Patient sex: M
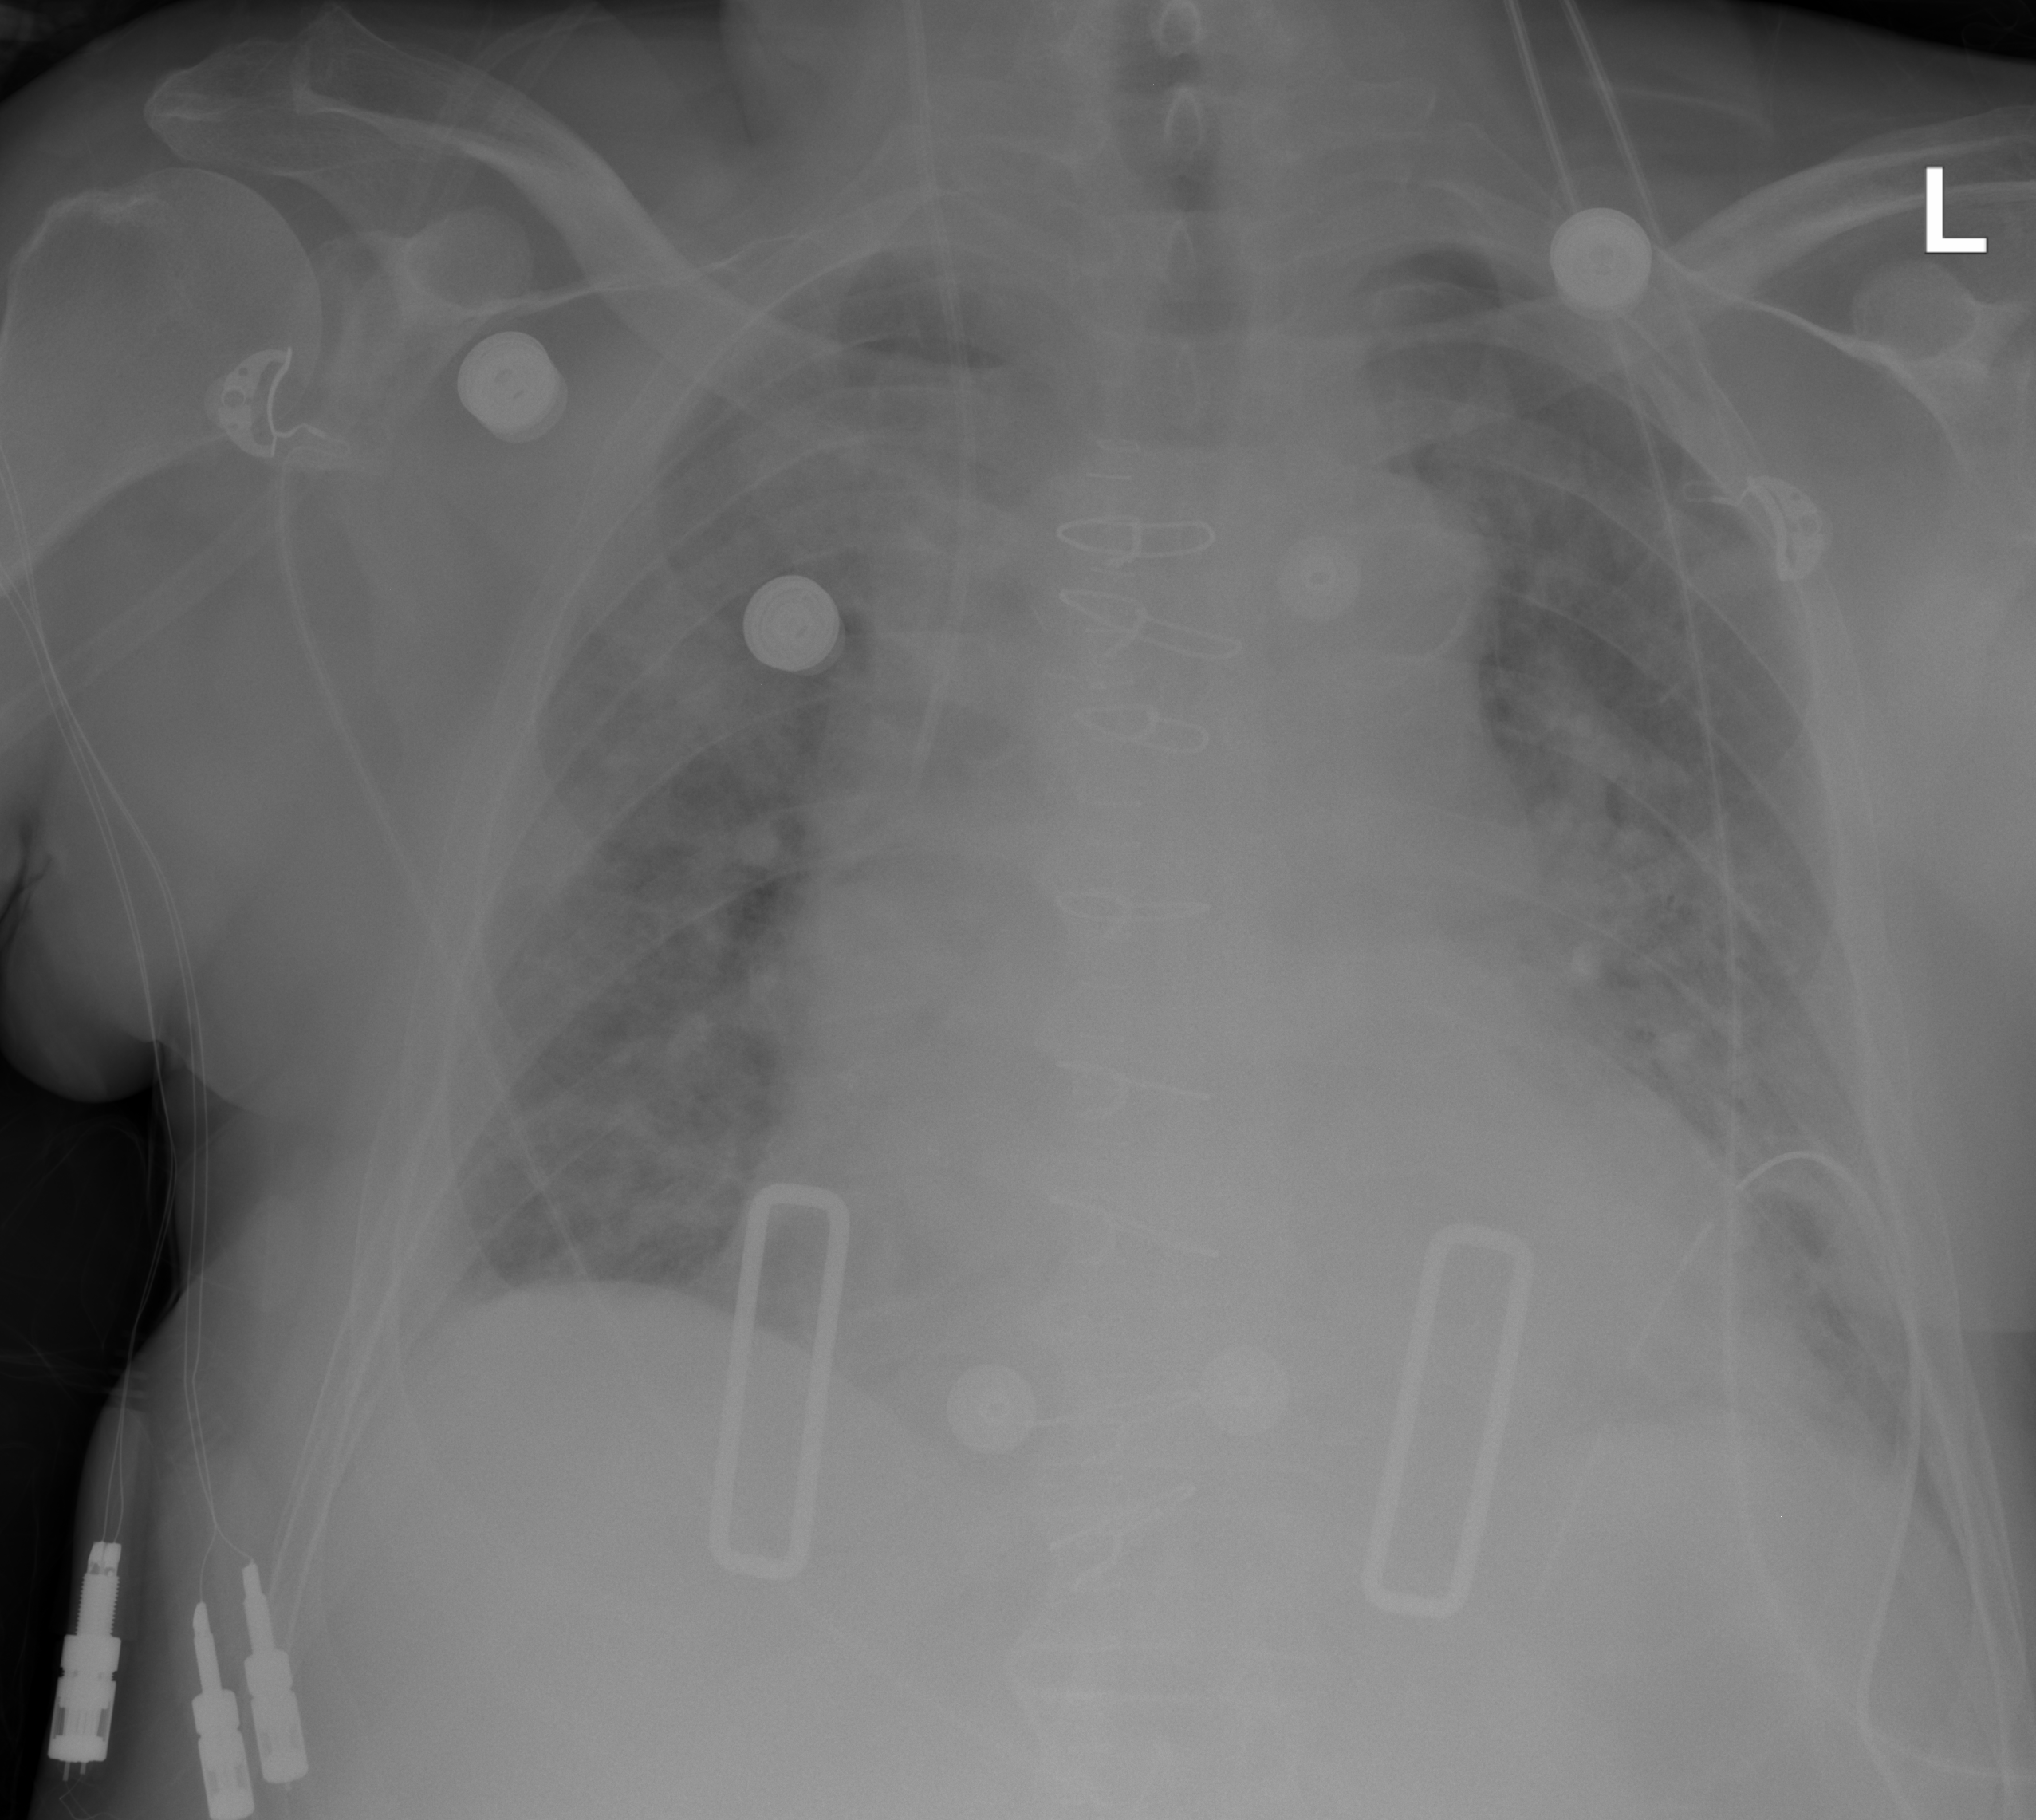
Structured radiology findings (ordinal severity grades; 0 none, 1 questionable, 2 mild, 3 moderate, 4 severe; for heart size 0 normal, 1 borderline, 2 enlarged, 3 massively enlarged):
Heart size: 2
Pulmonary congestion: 2
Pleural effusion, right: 0
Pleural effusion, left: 0
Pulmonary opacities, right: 2
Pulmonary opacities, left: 2
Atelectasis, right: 2
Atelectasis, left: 2